Question: I would like to know which framework was used to build Spotify's UI.
Is that possible somehow?
Would decompiling help?

Found that in the assembly. Seems to be something from the .NET or C++ or C# world?
'''
C:\BuildAgent\work\89ac9b83199a0548uild\desktop\_win32\Release\spotify.pdb
<?xml version="1.0" encoding="UTF-8" standalone="yes"?>
<assembly xmlns="urn:schemas-microsoft-com:asm.v1" manifestVersion="1.0">
<assemblyIdentity
version="1.0.0.0"
processorArchitecture="X86"
name="Spotify"
type="win32"
/>
<description>Spotify</description>
<compatibility xmlns="urn:schemas-microsoft-com:compatibility.v1">
<application>
<supportedOS Id="{e2011457-1546-43c5-a5fe-008deee3d3f0}"/>
<supportedOS Id="{35138b9a-5d96-4fbd-8e2d-a2440225f93a}"/>
<supportedOS Id="{4a2f28e3-53b9-4441-ba9c-d69d4a4a6e38}"/>
</application>
</compatibility>
<trustInfo xmlns="urn:schemas-microsoft-com:asm.v3">
<security>
<requestedPrivileges>
<requestedExecutionLevel level="asInvoker" uiAccess="false"></requestedExecutionLevel>
</requestedPrivileges>
</security>
</trustInfo>
<dependency>
<dependentAssembly>
<assemblyIdentity type="win32" name="Microsoft.Windows.Common-Controls" version="6.0.0.0" processorArchitecture="x86" publicKeyToken="6595b64144ccf1df" language="*"></assemblyIdentity>
</dependentAssembly>
</dependency>
</assembly>
'''
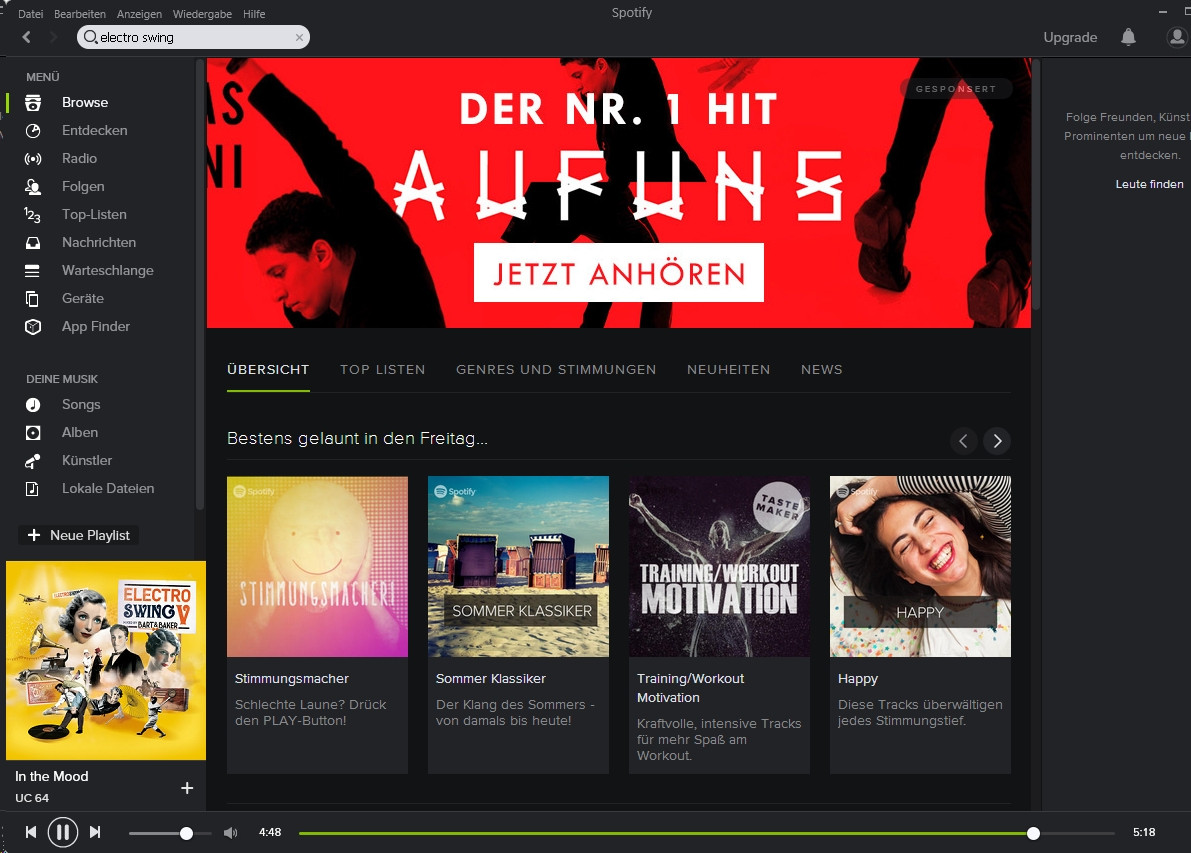
Answer: Spotify's UI is built with a combination of a completely custom C++ UI toolkit that was built in-house and HTML5/Javascript using Chromium.